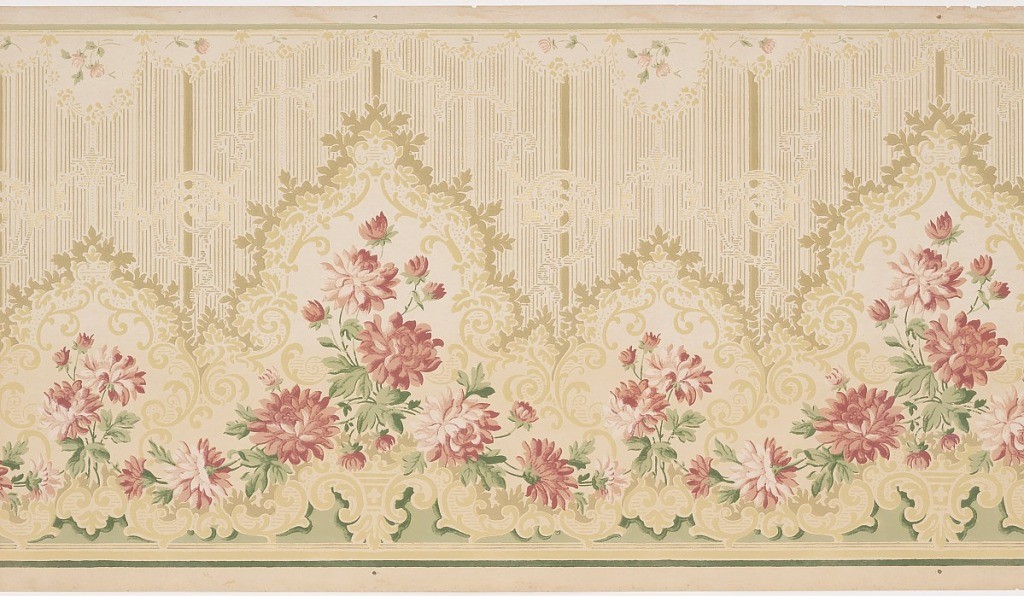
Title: Frieze
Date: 1905–1915
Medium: Machine-printed paper
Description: An elegant garland of pink peonies is festooned across the bottom of the panel and highlighted by a foliate scrollwork border. A lace-like pattern with vertical striations covers the top of the panel. This design is printed in shades of pink, green and gold on a beige background.